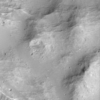
Label: not_dusty